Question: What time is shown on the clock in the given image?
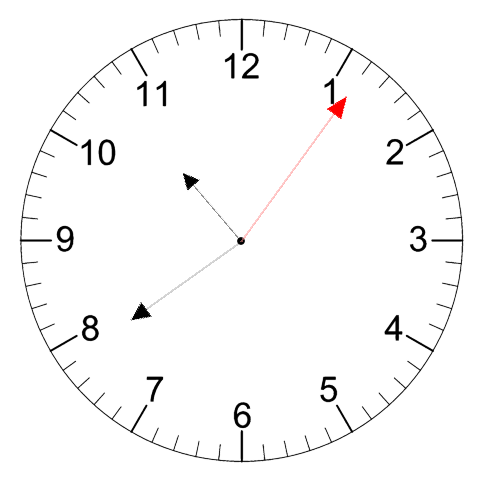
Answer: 10:39:06